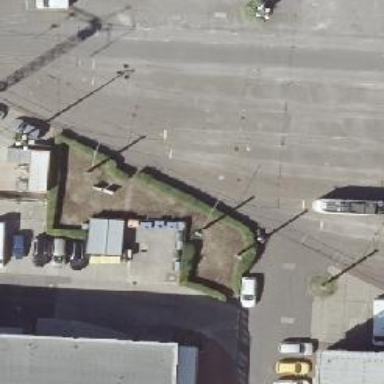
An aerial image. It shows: Tram railway yard with electrified contact line.